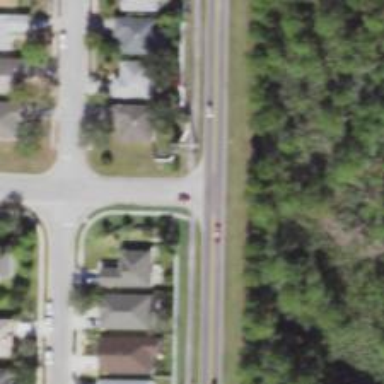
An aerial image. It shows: Unmarked road crossing.